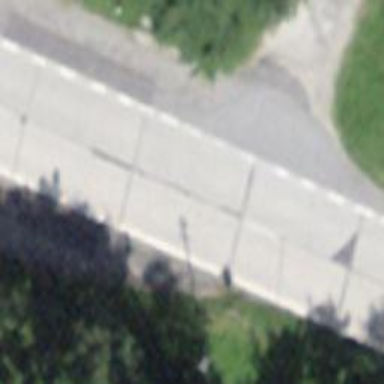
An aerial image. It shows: Secondary road with asphalt surface.